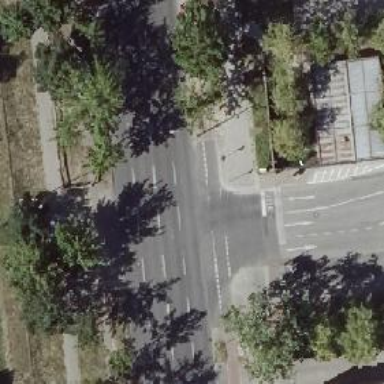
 with on-street parking on the left and on-kerb parking on the right."